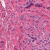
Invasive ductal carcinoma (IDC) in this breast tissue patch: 0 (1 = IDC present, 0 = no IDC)